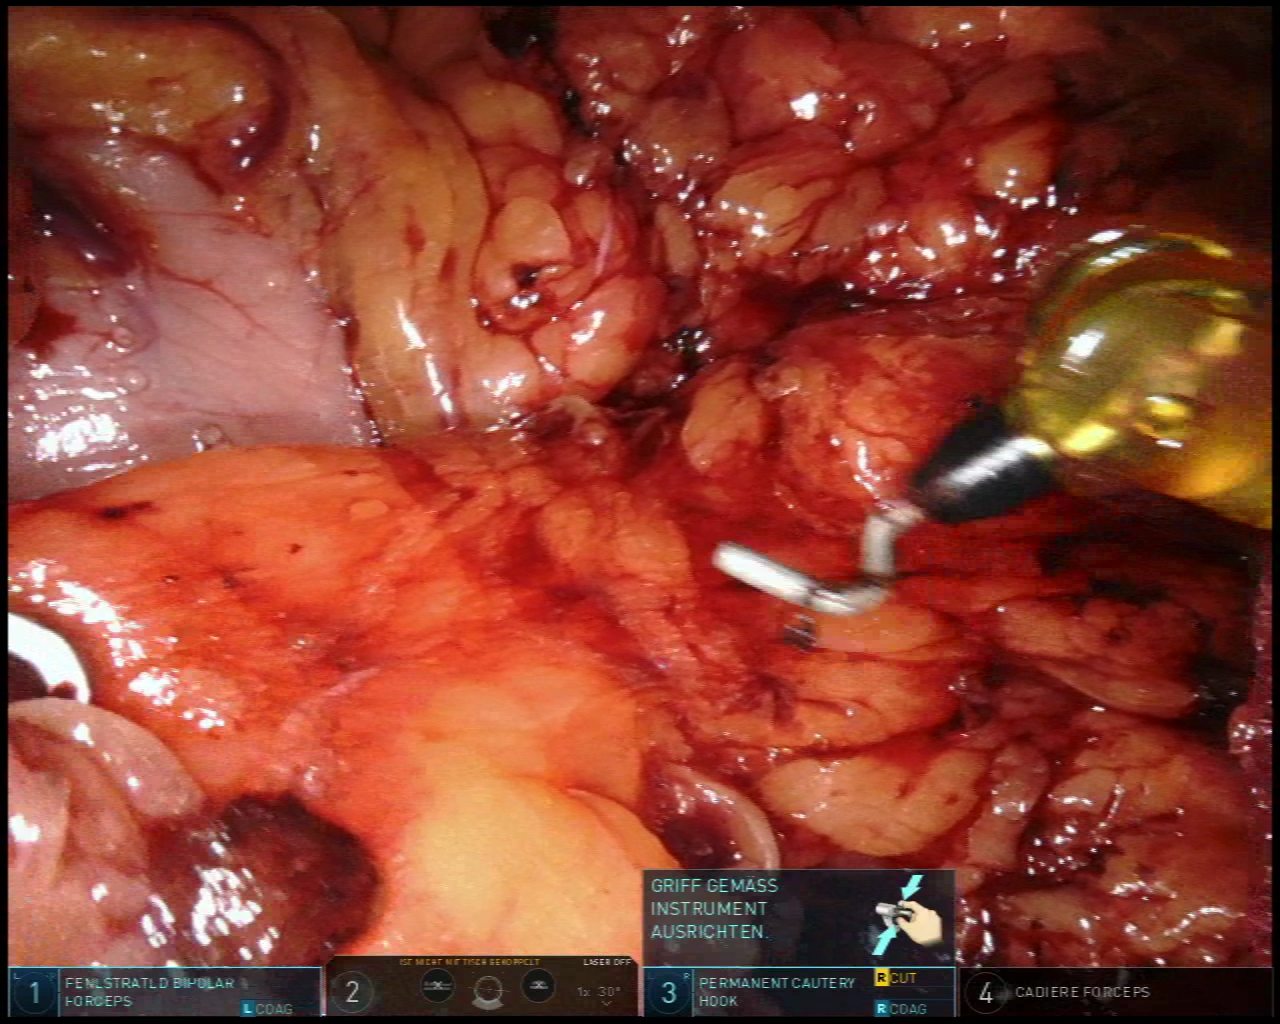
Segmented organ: stomach
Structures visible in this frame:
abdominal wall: no
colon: no
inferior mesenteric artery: no
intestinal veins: no
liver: no
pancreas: no
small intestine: no
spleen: no
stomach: yes
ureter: no
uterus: no
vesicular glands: no